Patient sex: F
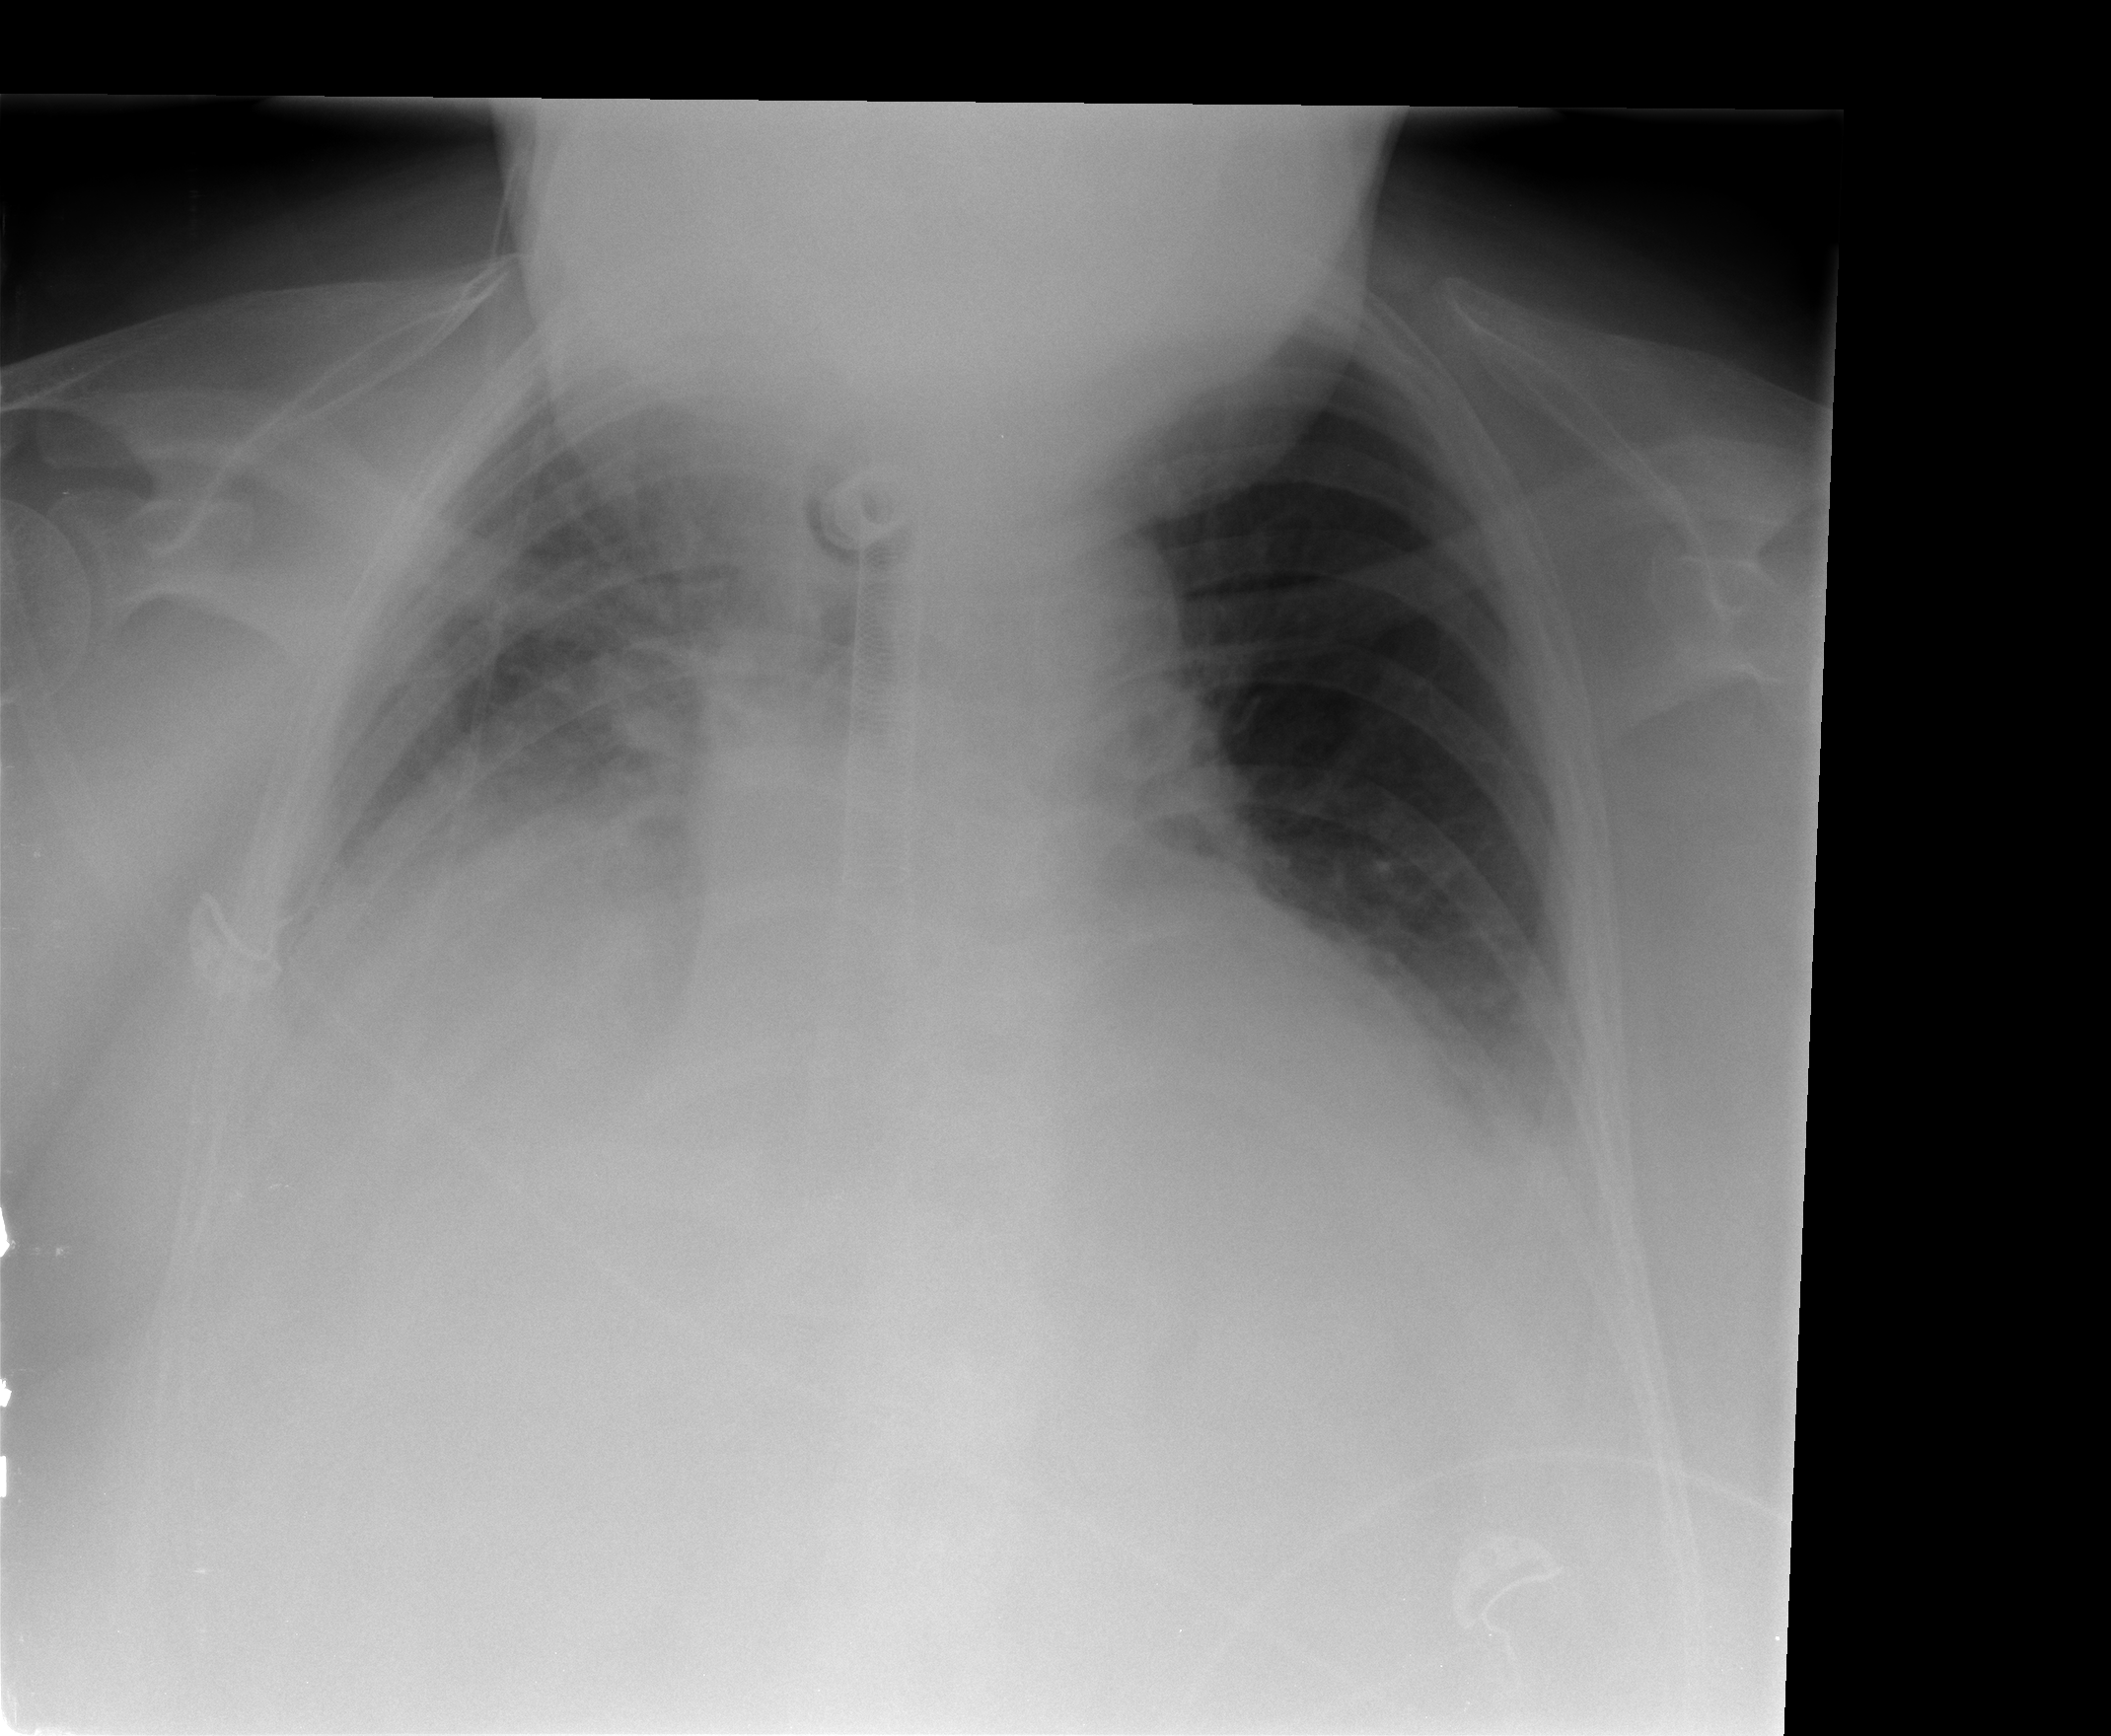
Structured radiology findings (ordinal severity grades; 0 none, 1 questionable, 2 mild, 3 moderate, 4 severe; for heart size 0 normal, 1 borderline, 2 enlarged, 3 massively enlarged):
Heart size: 1
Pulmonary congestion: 0
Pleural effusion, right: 2
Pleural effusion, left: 0
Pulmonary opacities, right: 2
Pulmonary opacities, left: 0
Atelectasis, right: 3
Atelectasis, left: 0